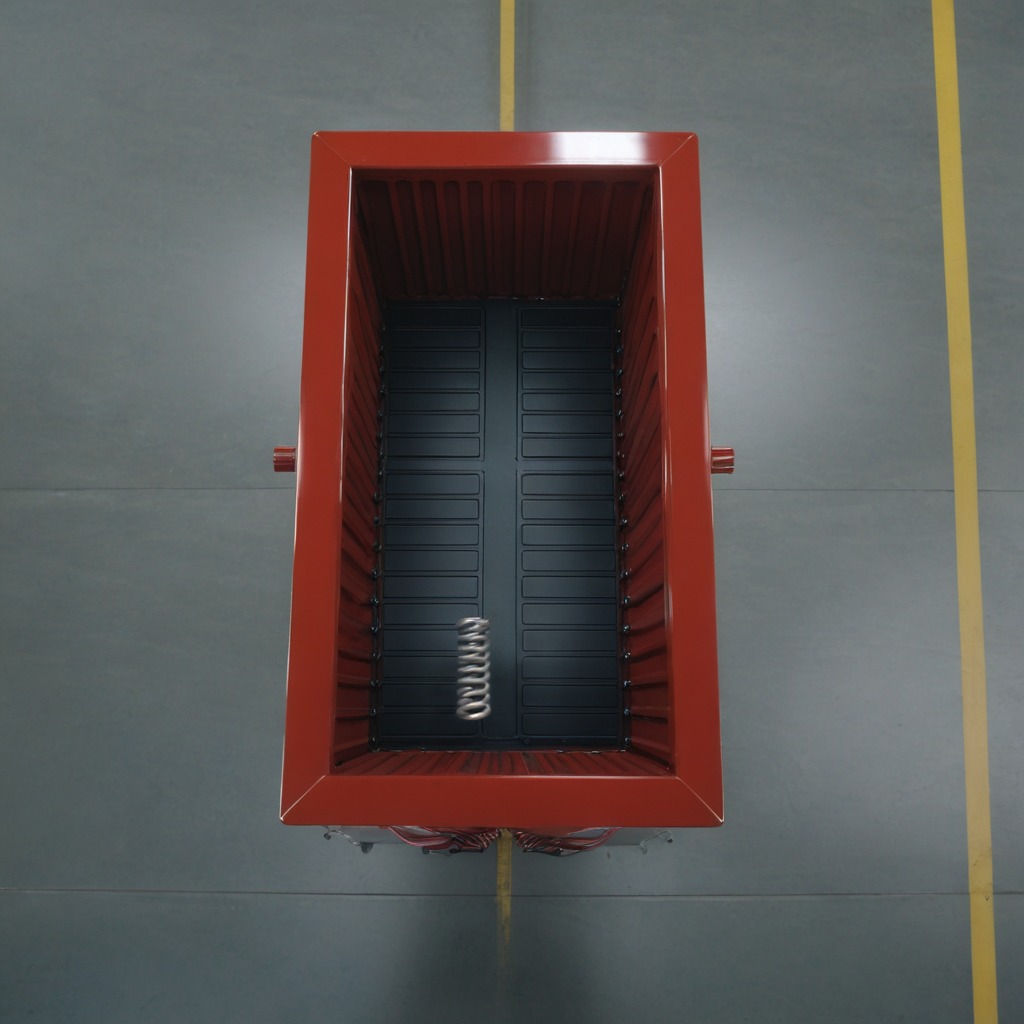
A coiled metal spring is lying on a toolbox surface in an airplane hangar workshop.